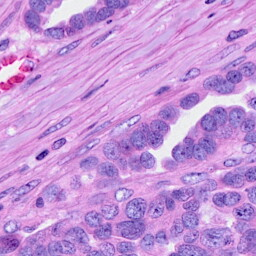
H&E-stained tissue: Ovarian